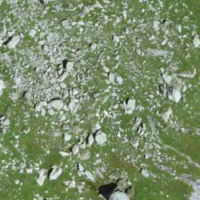
EUNIS habitat code: 31
Species observed at this site:
Pyrrhocorax graculus